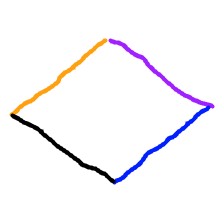
Shape: rhombus